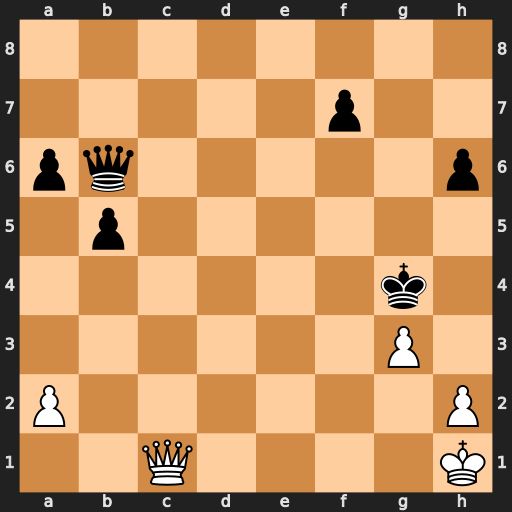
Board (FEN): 8/5p2/pq5p/1p6/6k1/6P1/P6P/2Q4K
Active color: w
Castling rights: -
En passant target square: -
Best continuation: Qf4+ Kh5 Qf5#